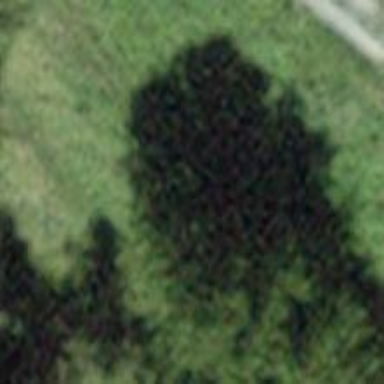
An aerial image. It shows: Grass path.